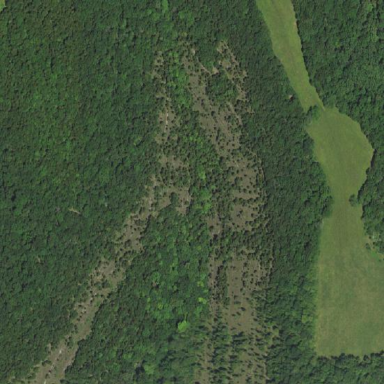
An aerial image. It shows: Beautiful woodland area.